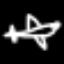
Label: airplane